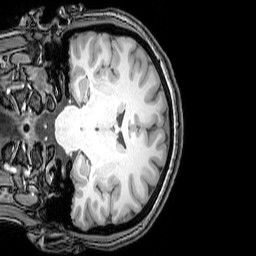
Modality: T1w
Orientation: coronal
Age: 22
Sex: female
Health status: healthy
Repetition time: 0.081 s
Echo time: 0.037 s